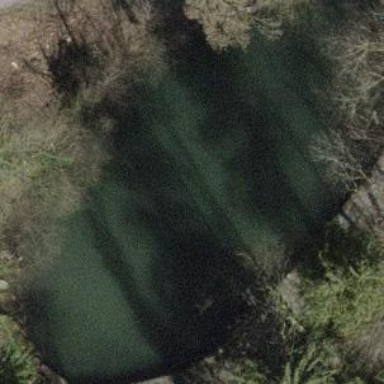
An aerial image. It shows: Pond surrounded by natural water.